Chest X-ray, PA view. Patient: 46 years old, sex F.
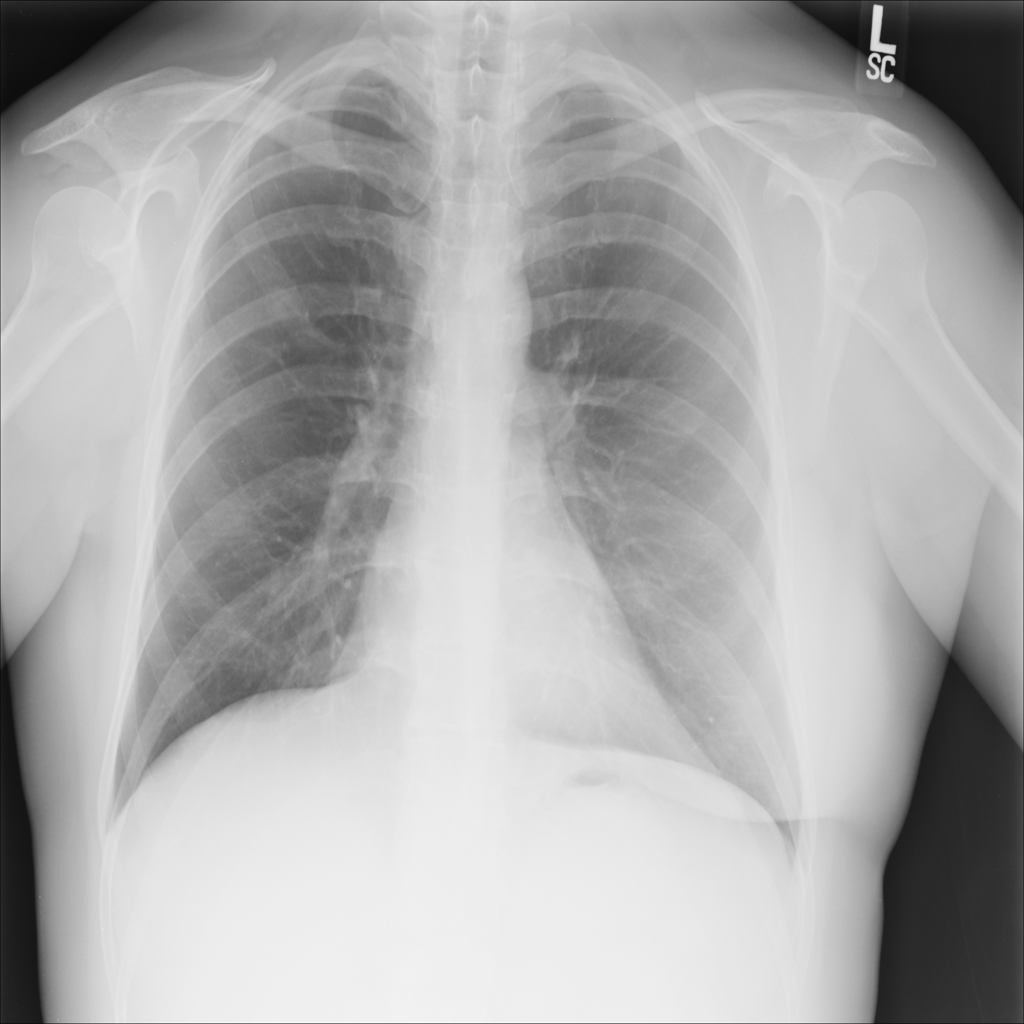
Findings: No Finding